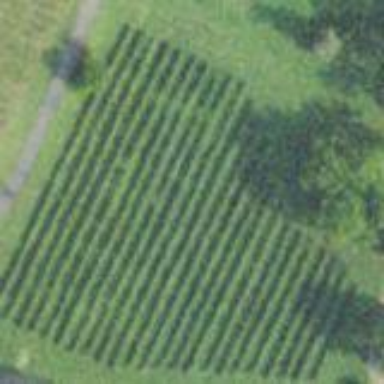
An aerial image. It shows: Vineyard where grapes are grown.